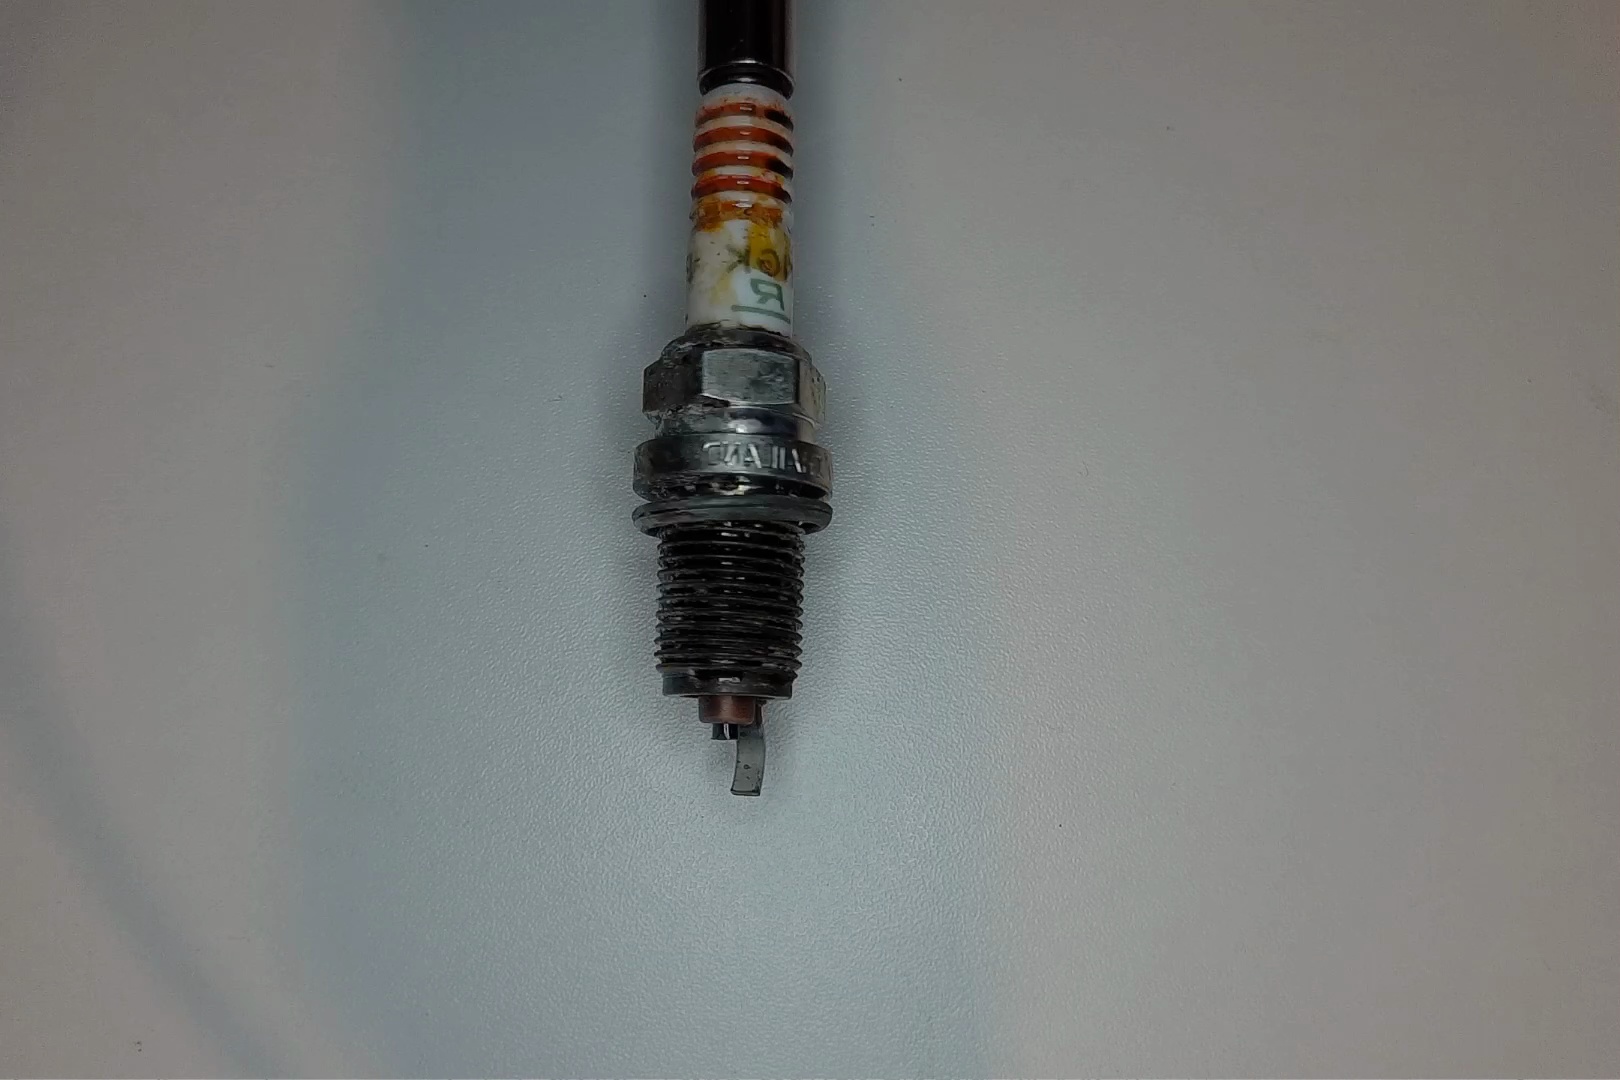
Label: anomaly